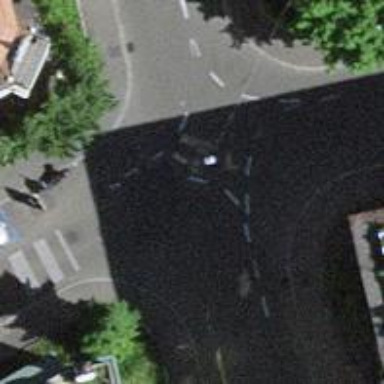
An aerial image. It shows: Asphalt road designated as living street.